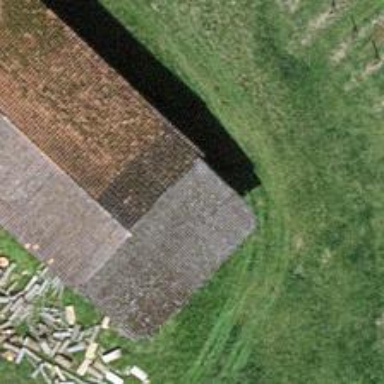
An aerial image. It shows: Stable building.